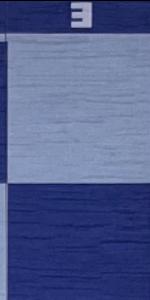
Label: Empty